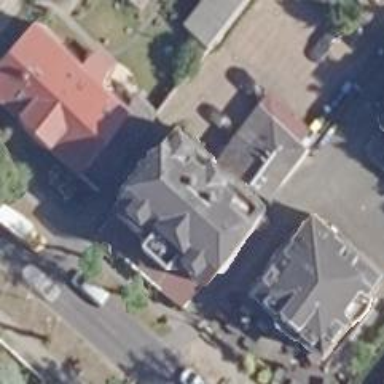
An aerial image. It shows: Restaurant.